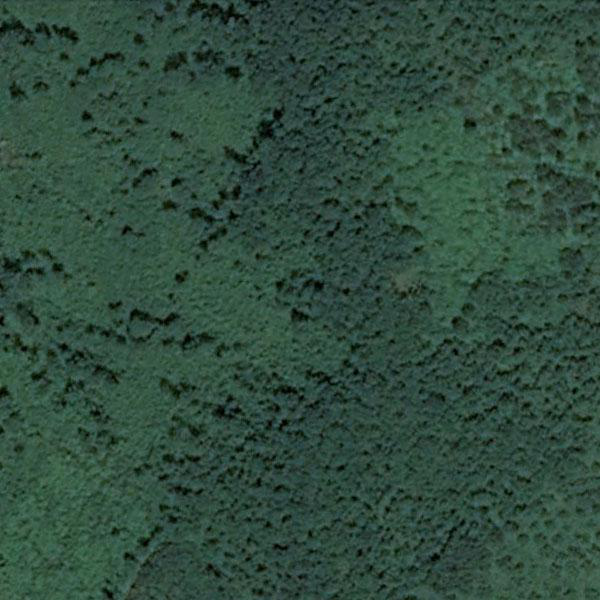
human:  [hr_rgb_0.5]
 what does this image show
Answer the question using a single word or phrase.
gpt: forest